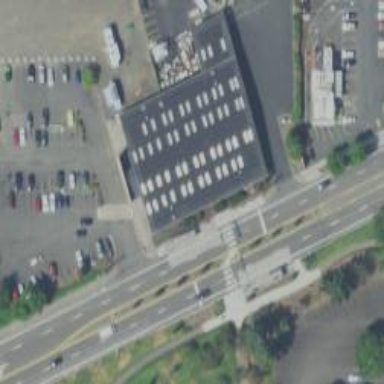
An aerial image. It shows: Supermarket located in building.